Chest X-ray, AP view. Patient: 58 years old, sex M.
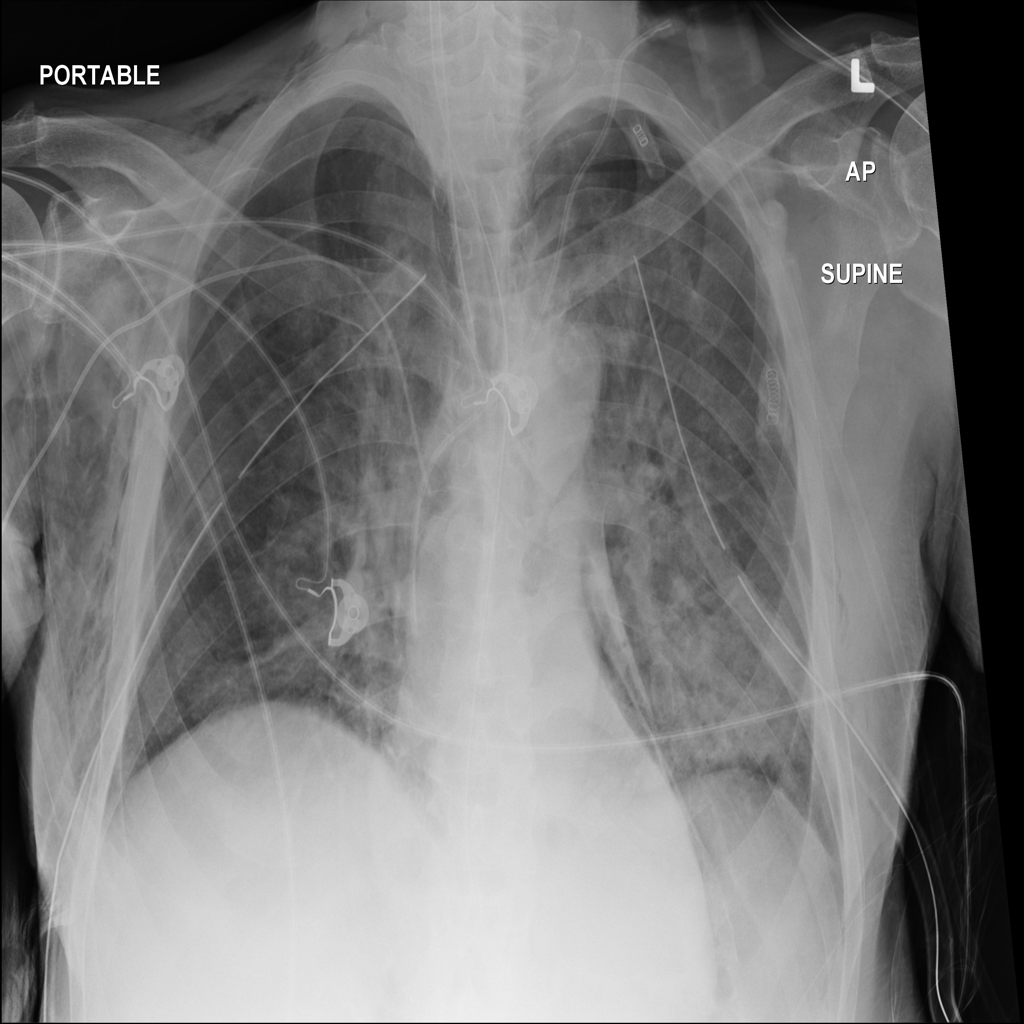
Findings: Emphysema, Infiltration